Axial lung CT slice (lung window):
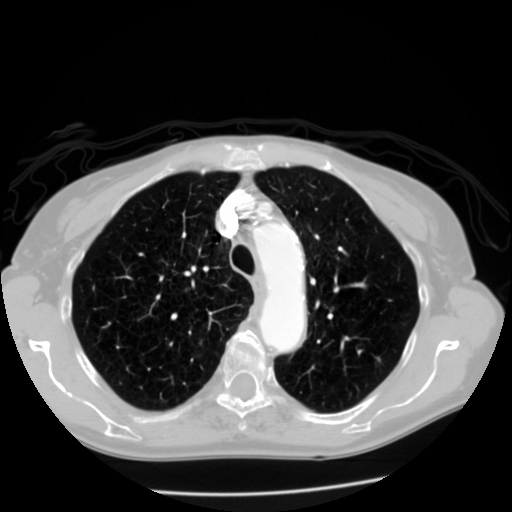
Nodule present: yes
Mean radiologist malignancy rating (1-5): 3.667